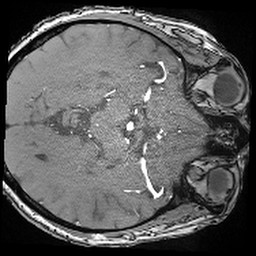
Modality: angio
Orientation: axial
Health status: ill
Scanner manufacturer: siemens
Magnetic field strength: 3 T
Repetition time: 0.021 s
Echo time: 0.00342 s